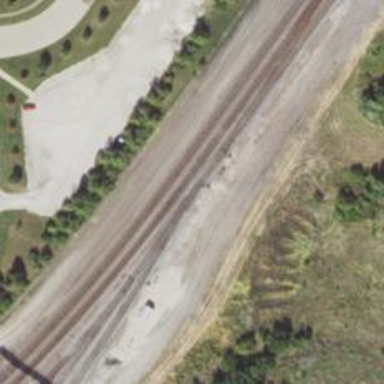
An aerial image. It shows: Railway yard used for servicing trains.